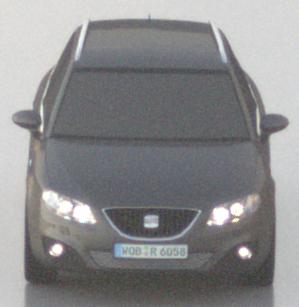
Make: SEAT
Model: Exeo ST 1.6
Detailed model: Exeo (3R) ST
Model produced from: 2010/05
Model produced until: 2010/08
Doors: 5
Color: gray
Road condition: wet road
Daytime: sunrise or sunset
Contrast: low contrast